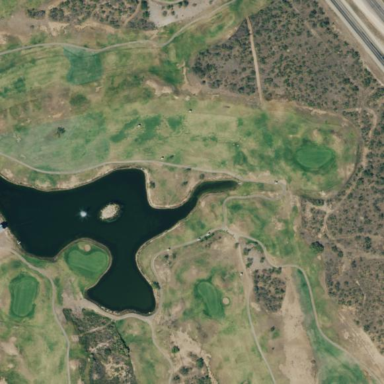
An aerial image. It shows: Well-maintained grass fairway on golf course.